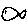
Label: fish